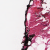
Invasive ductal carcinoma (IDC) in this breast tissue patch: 0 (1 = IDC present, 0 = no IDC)